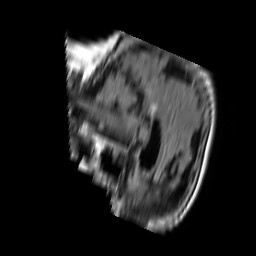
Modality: FLAIR
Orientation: sagittal
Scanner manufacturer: philips
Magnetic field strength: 1.5 T
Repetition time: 11 s
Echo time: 0.14 s